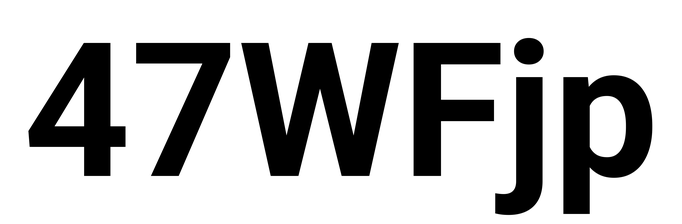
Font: Roboto_Bold